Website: bh-photo
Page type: billing-address
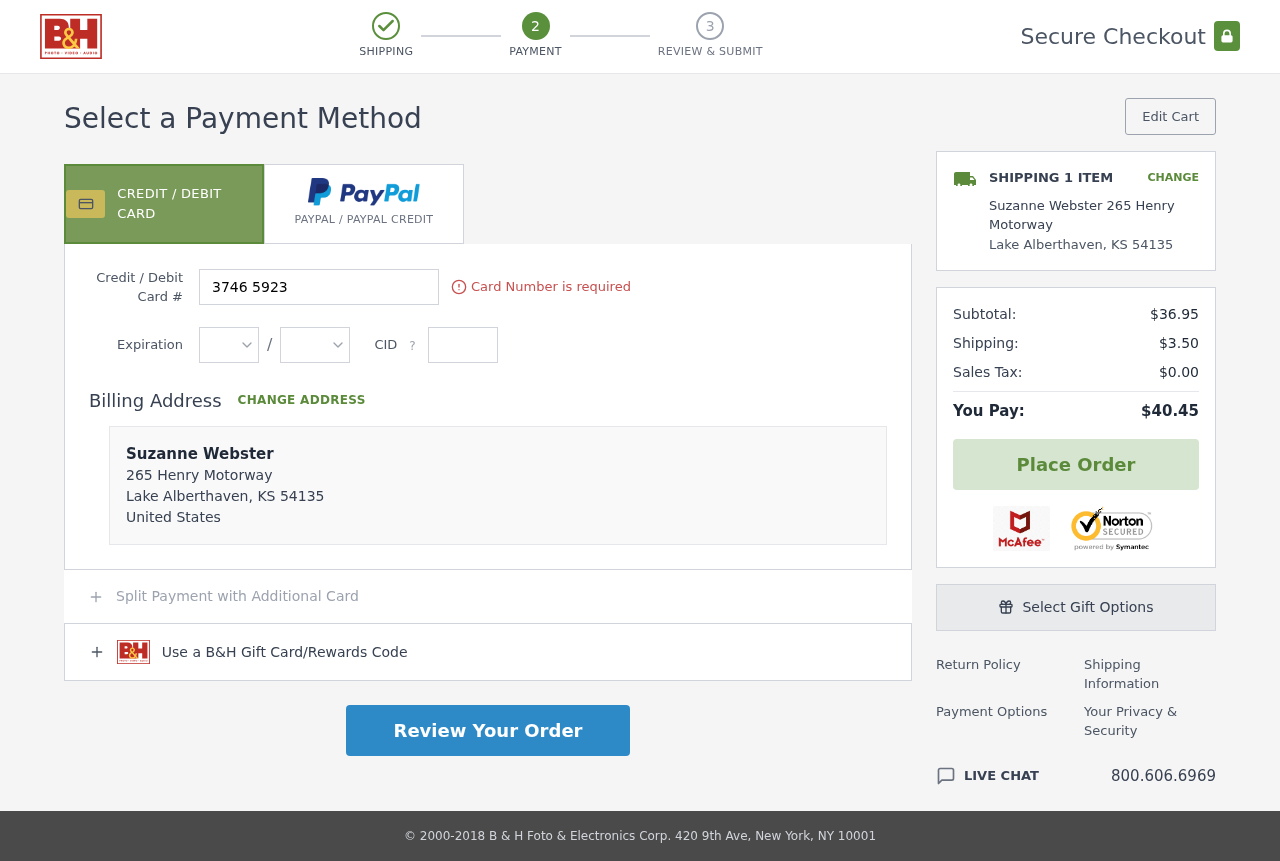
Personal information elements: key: PII_CARD_CVV
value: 2690
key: PII_CARD_EXPIRY_MONTH
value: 09
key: PII_CARD_EXPIRY_YEAR
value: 28
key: PII_CARD_NUMBER
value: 3746 5923 9659 783
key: PII_CITY
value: Lake Alberthaven
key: PII_COUNTRY
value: United States
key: PII_FULLNAME
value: Suzanne Webster
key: PII_FULLNAME2
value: Suzanne Webster
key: PII_POSTCODE
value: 54135
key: PII_STATE_ABBR
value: KS
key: PII_STREET
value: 265 Henry Motorway
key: PII_POSTCODE_FULL
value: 54135
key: PII_POSTCODE_NUMERIC
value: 54135
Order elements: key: ORDER_NUM_ITEMS
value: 1
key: ORDER_SUBTOTAL
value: $36.95
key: ORDER_SHIPPING_COST
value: $3.50
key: ORDER_TAX
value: $0.00
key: ORDER_TOTAL
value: $40.45